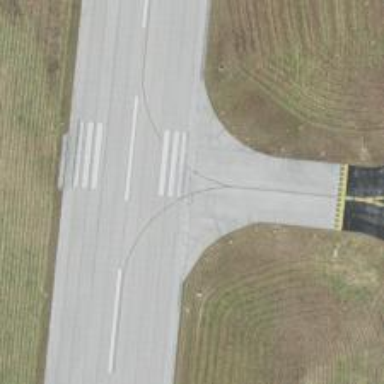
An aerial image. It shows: View of taxiway at the airport.